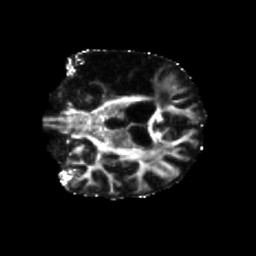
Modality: FA
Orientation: coronal
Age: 51
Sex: male
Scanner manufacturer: siemens
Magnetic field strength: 3 T
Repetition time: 5.25 s
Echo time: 0.08 s